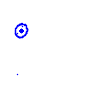
Particle: kaon